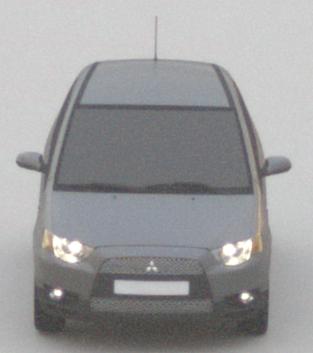
Make: Mitsubishi
Model: Colt 1.1
Detailed model: Colt (VI)
Model produced from: 2008/11
Model produced until: 2010/10
Doors: 3
Color: gray
Road condition: dry road
Daytime: sunrise or sunset
Contrast: low contrast